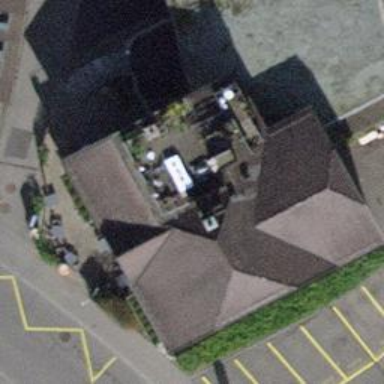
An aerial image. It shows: Restaurant.